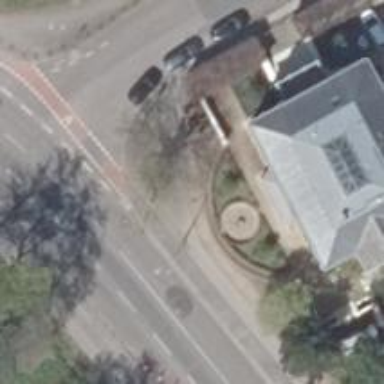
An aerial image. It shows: Fountain.